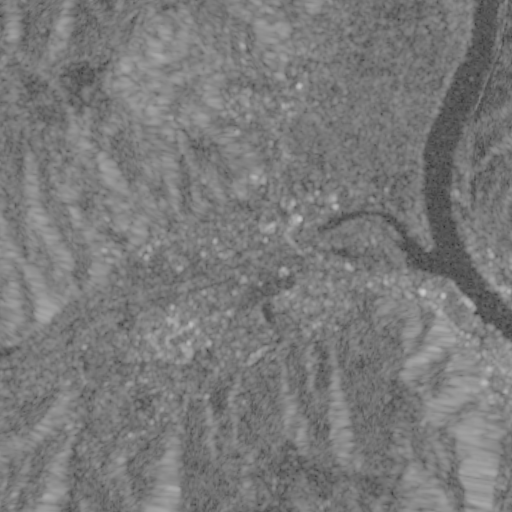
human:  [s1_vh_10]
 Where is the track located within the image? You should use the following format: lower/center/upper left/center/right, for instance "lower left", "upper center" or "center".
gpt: The track is located in the center of the image.
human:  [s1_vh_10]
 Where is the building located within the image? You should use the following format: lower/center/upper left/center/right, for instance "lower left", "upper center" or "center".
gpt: There is no building in the image.

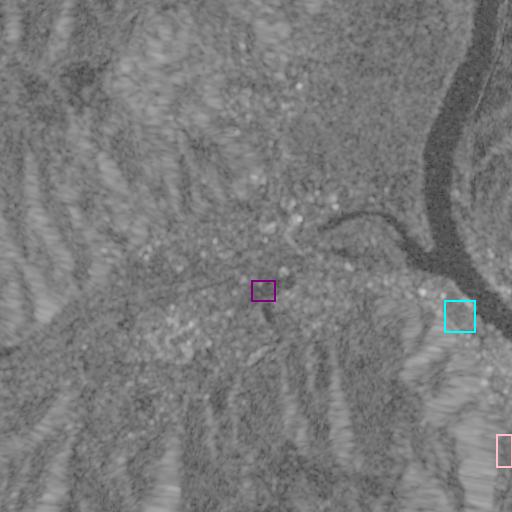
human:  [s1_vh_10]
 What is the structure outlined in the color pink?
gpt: The structure outlined in pink is a park.
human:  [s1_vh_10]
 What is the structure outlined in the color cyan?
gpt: The structure outlined in cyan is a parking lot.
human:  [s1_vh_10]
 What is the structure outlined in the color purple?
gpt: The structure outlined in purple is a track.
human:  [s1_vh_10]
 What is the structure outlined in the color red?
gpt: There is no red outline.